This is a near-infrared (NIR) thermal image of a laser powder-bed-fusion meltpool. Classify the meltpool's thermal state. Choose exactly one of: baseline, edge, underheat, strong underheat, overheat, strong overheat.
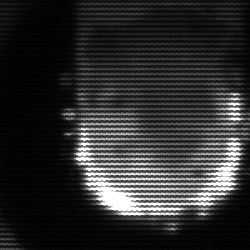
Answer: baseline